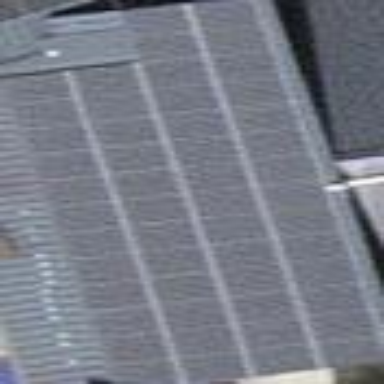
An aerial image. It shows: Solar power generator utilizing photovoltaic technology with solar photovoltaic panels.